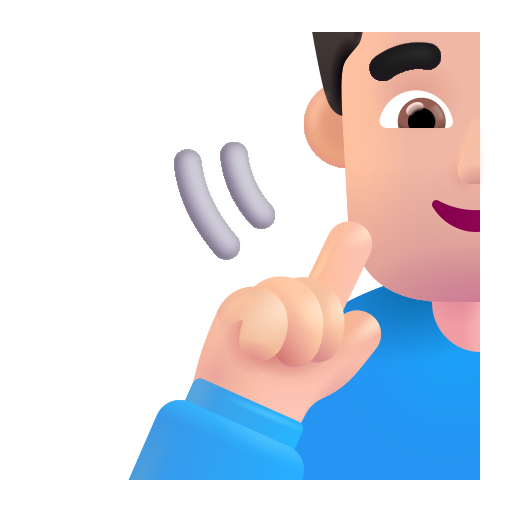
woman deaf color light